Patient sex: M
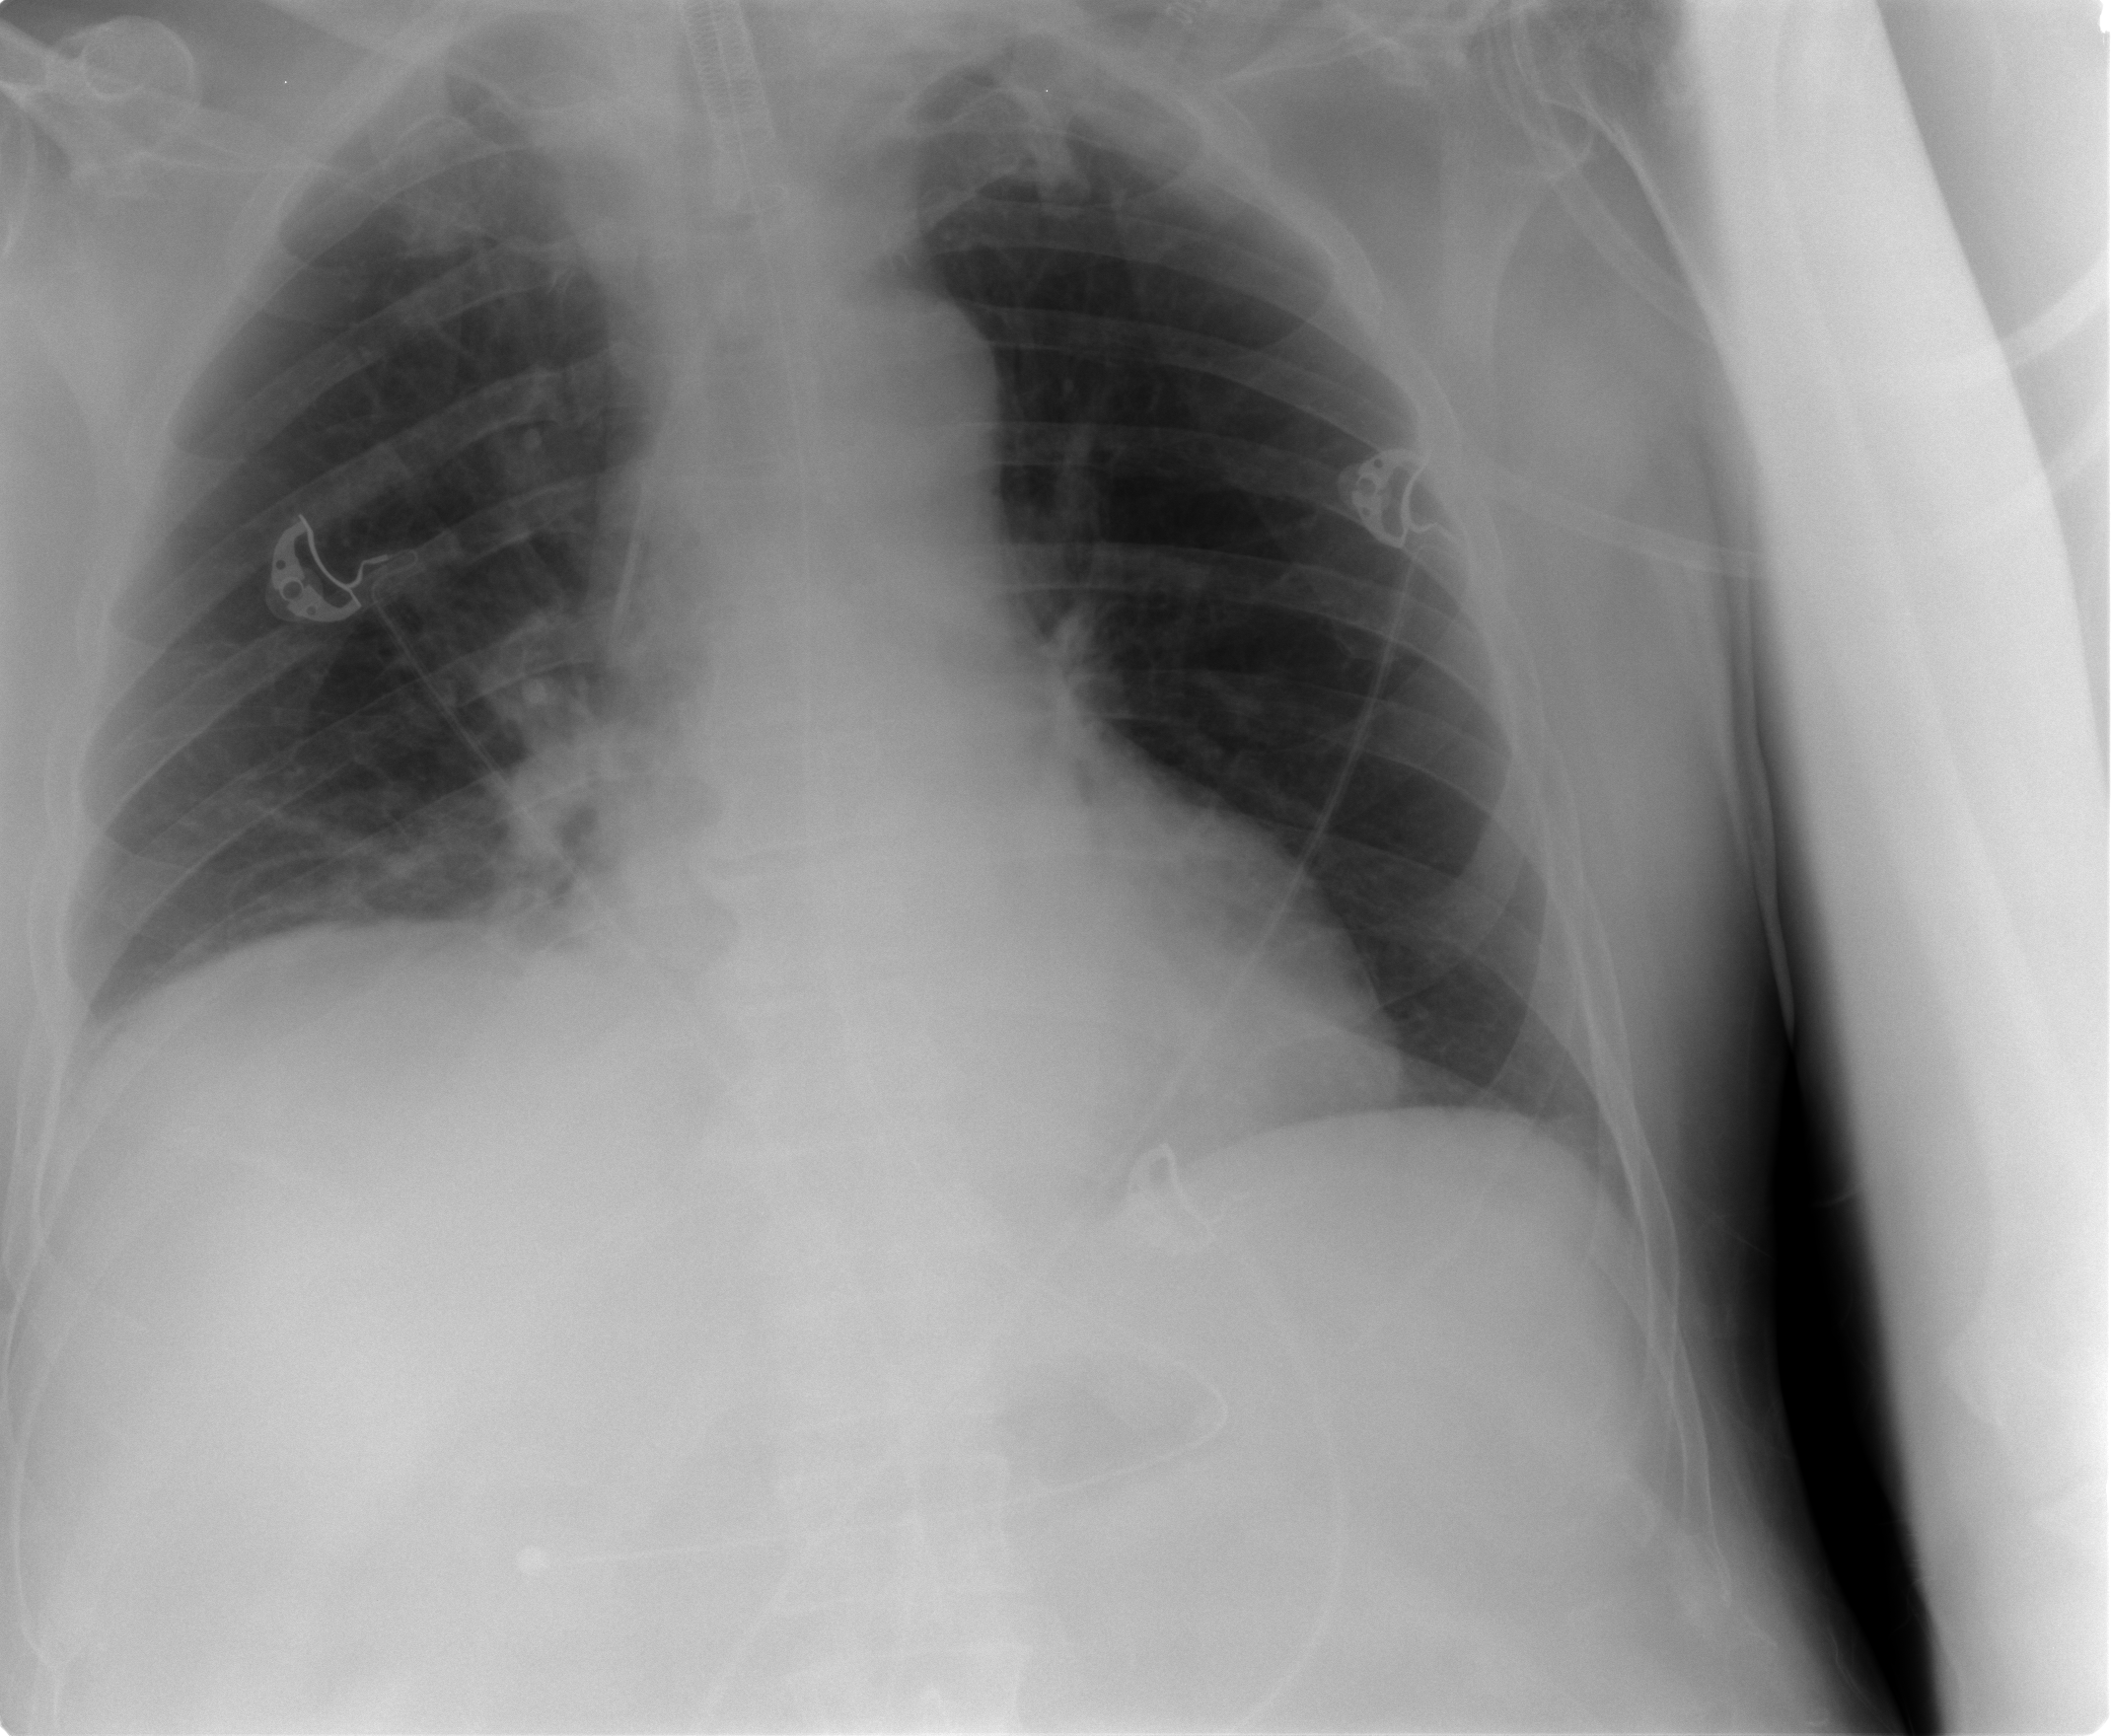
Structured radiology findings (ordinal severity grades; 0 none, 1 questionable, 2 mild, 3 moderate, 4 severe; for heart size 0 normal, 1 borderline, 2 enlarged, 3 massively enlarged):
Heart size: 1
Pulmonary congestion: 0
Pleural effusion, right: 0
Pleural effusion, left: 0
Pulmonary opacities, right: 0
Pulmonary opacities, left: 0
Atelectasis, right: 2
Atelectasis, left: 0